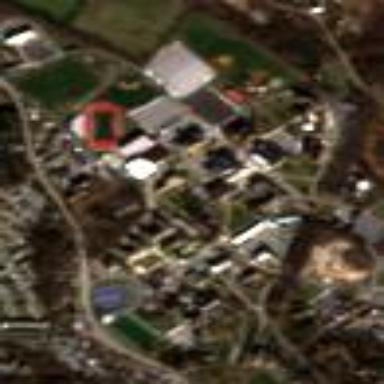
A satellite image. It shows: College.